Question:
'''
import javax.ws.rs.Consumes;
import javax.ws.rs.core.MediaType;
import javax.ws.rs.core.Response.Status;
import org.json.simple.JSONObject;
import org.springframework.http.HttpHeaders;
import org.springframework.http.HttpStatus;
import org.springframework.http.ResponseEntity;
import org.springframework.stereotype.Controller;
import org.springframework.web.bind.annotation.RequestMapping;
import org.springframework.web.bind.annotation.RequestMethod;
import org.springframework.web.bind.annotation.ResponseBody;
@Controller
@RequestMapping("/")
public class JsonRESTful extends BaseController {
@RequestMapping(value = "/jsonService", method = RequestMethod.POST)
@Consumes(MediaType.APPLICATION_JSON)
@ResponseBody
public ResponseEntity<String> getJson(InputStream inputStream) {
HttpHeaders responseHeaders = new HttpHeaders();
responseHeaders.set("Server Response", "Party on Wayne!");
//Doesn't work :: cast exception
JSONObject json = (JSONObject) JSONValue.parse(inputStream);
System.out.println(json.toJSONString());
return new ResponseEntity<String>(Status.OK.name(), responseHeaders, HttpStatus.OK);
}
}
'''
'''
Problem net.minidev.json.JSONObject cannot be cast to org.json.simple.JSONObject
java.lang.ClassCastException: net.minidev.json.JSONObject cannot be cast to org.json.simple.JSONObject
at com.thing.controllers.JsonRESTful.getJson(JsonRESTful.java:33)
at sun.reflect.NativeMethodAccessorImpl.invoke0(Native Method)
at sun.reflect.NativeMethodAccessorImpl.invoke(NativeMethodAccessorImpl.java:57)
at sun.reflect.DelegatingMethodAccessorImpl.invoke(DelegatingMethodAccessorImpl.java:43)
at java.lang.reflect.Method.invoke(Method.java:601)
at org.springframework.web.method.support.InvocableHandlerMethod.invoke(InvocableHandlerMethod.java:219)
at org.springframework.web.method.support.InvocableHandlerMethod.invokeForRequest(InvocableHandlerMethod.java:132)
at org.springframework.web.servlet.mvc.method.annotation.ServletInvocableHandlerMethod.invokeAndHandle(ServletInvocableHandlerMethod.java:104)
at org.springframework.web.servlet.mvc.method.annotation.RequestMappingHandlerAdapter.invokeHandleMethod(RequestMappingHandlerAdapter.java:745)
at org.springframework.web.servlet.mvc.method.annotation.RequestMappingHandlerAdapter.handleInternal(RequestMappingHandlerAdapter.java:686)
at org.springframework.web.servlet.mvc.method.AbstractHandlerMethodAdapter.handle(AbstractHandlerMethodAdapter.java:80)
at org.springframework.web.servlet.DispatcherServlet.doDispatch(DispatcherServlet.java:925)
at org.springframework.web.servlet.DispatcherServlet.doService(DispatcherServlet.java:856)
at org.springframework.web.servlet.FrameworkServlet.processRequest(FrameworkServlet.java:936)
at org.springframework.web.servlet.FrameworkServlet.doPost(FrameworkServlet.java:838)
at javax.servlet.http.HttpServlet.service(HttpServlet.java:754)
at org.springframework.web.servlet.FrameworkServlet.service(FrameworkServlet.java:812)
at javax.servlet.http.HttpServlet.service(HttpServlet.java:847)
at org.eclipse.jetty.servlet.ServletHolder.handle(ServletHolder.java:594)
at org.eclipse.jetty.servlet.ServletHandler.doHandle(ServletHandler.java:486)
at org.eclipse.jetty.server.handler.ScopedHandler.handle(ScopedHandler.java:119)
at org.eclipse.jetty.security.SecurityHandler.handle(SecurityHandler.java:524)
at org.eclipse.jetty.server.session.SessionHandler.doHandle(SessionHandler.java:233)
at org.eclipse.jetty.server.handler.ContextHandler.doHandle(ContextHandler.java:1065)
at org.eclipse.jetty.servlet.ServletHandler.doScope(ServletHandler.java:413)
at org.eclipse.jetty.server.session.SessionHandler.doScope(SessionHandler.java:192)
at org.eclipse.jetty.server.handler.ContextHandler.doScope(ContextHandler.java:999)
at org.eclipse.jetty.server.handler.ScopedHandler.handle(ScopedHandler.java:117)
at org.eclipse.jetty.server.handler.HandlerWrapper.handle(HandlerWrapper.java:111)
at org.eclipse.jetty.server.Server.handle(Server.java:351)
at org.eclipse.jetty.server.AbstractHttpConnection.handleRequest(AbstractHttpConnection.java:454)
at org.eclipse.jetty.server.AbstractHttpConnection.content(AbstractHttpConnection.java:900)
at org.eclipse.jetty.server.AbstractHttpConnection$RequestHandler.content(AbstractHttpConnection.java:954)
at org.eclipse.jetty.http.HttpParser.parseNext(HttpParser.java:857)
at org.eclipse.jetty.http.HttpParser.parseAvailable(HttpParser.java:235)
at org.eclipse.jetty.server.AsyncHttpConnection.handle(AsyncHttpConnection.java:77)
at org.eclipse.jetty.io.nio.SelectChannelEndPoint.handle(SelectChannelEndPoint.java:609)
at org.eclipse.jetty.io.nio.SelectChannelEndPoint$1.run(SelectChannelEndPoint.java:45)
at org.eclipse.jetty.util.thread.QueuedThreadPool.runJob(QueuedThreadPool.java:599)
at org.eclipse.jetty.util.thread.QueuedThreadPool$3.run(QueuedThreadPool.java:534)
at java.lang.Thread.run(Thread.java:722)
'''
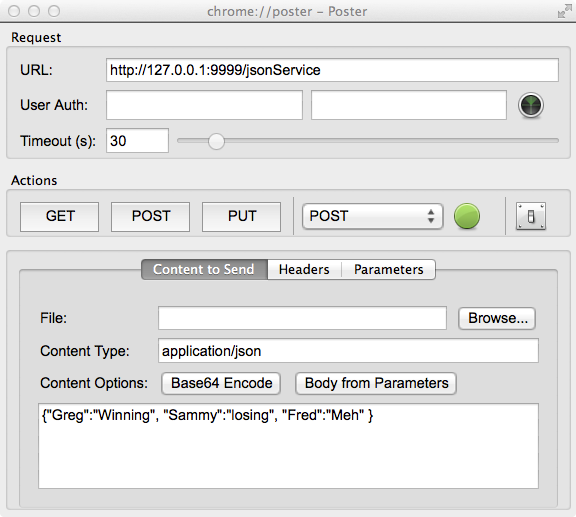
Answer: I think you have imported the wrong class. You should do :
'''
import net.minidev.json.JSONObject
'''
not
'''
import org.json.simple.JSONObject
'''